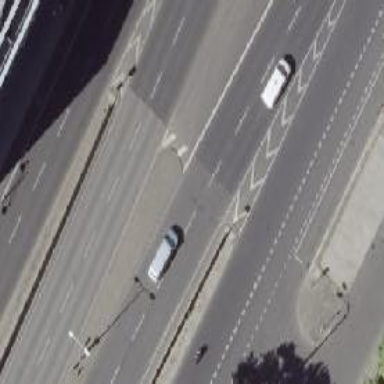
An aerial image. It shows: Primary highway with dual carriageway and asphalt surface. There is parking lane on the right and asphalt cycleway on the right side.